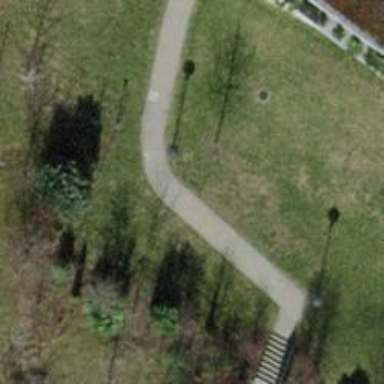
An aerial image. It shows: Path made of paving stones.